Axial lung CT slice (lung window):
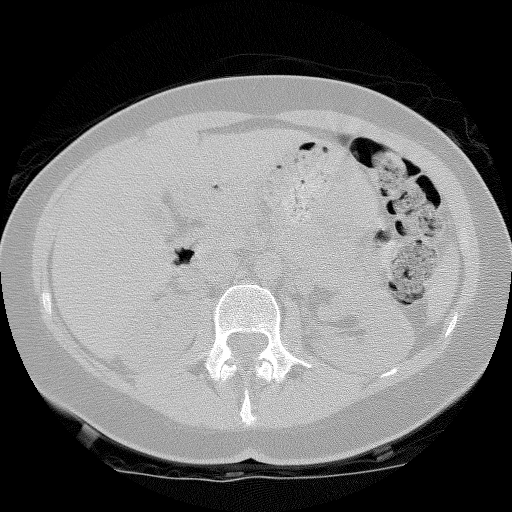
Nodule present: no